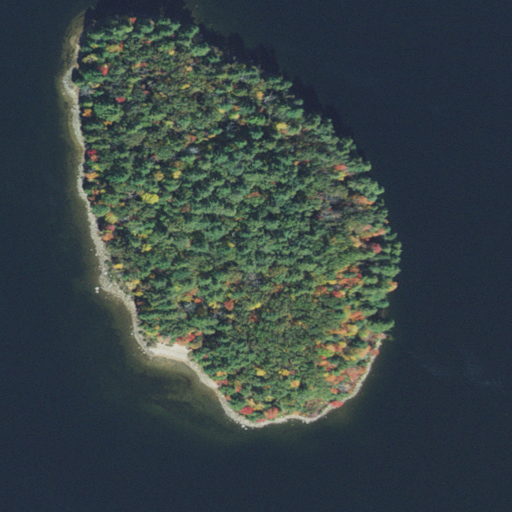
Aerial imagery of island in Massachusetts named Southworth Island containing open water, evergreen forest, mixed forest, grassland, and herbaceous wetlands